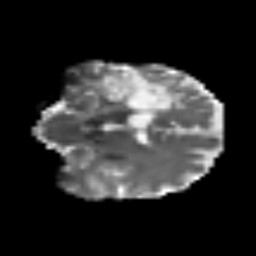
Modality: T2w
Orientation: coronal
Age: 58
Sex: male
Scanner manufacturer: siemens
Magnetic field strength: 3 T
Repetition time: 3.2 s
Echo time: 0.081 s